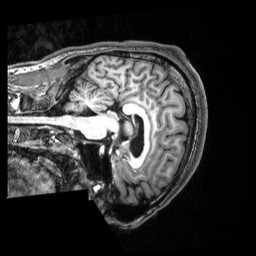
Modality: T1w
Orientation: sagittal
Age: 21
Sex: male
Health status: healthy
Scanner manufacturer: siemens
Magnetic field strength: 3 T
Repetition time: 2.53 s
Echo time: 0.00339 s